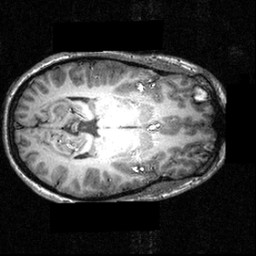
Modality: T1w
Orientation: axial
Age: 23
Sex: female
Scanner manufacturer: siemens
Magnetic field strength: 3.951 T
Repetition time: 1.5 s
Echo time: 0.00335 s